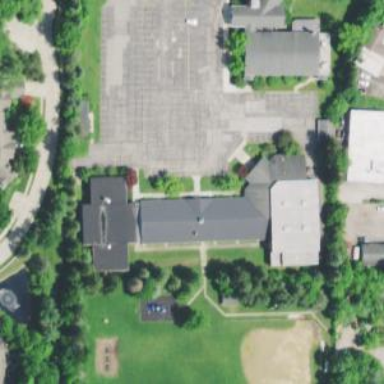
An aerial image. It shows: School building.